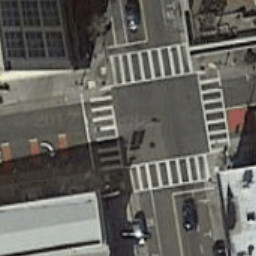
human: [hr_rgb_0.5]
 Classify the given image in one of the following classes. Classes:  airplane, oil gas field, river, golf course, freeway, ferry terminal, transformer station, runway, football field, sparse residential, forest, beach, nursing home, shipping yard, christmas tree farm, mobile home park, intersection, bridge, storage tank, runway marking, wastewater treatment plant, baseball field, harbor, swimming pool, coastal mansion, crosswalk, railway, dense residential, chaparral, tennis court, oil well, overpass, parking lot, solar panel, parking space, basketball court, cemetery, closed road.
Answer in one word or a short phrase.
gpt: crosswalk